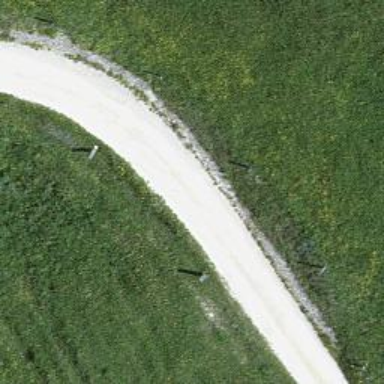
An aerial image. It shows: Compacted track with grade2 surface.